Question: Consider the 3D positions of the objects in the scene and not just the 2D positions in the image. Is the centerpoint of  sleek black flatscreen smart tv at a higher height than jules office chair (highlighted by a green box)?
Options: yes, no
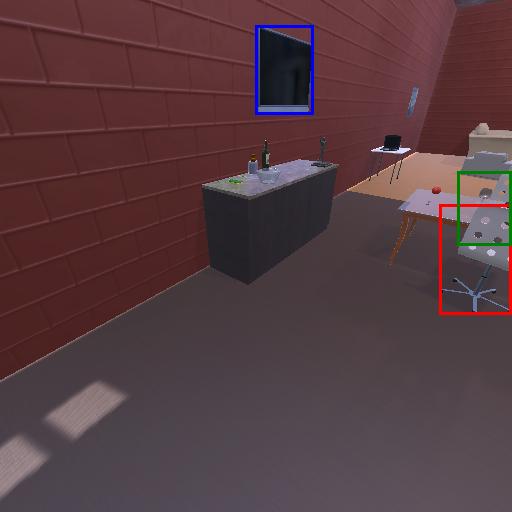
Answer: yes